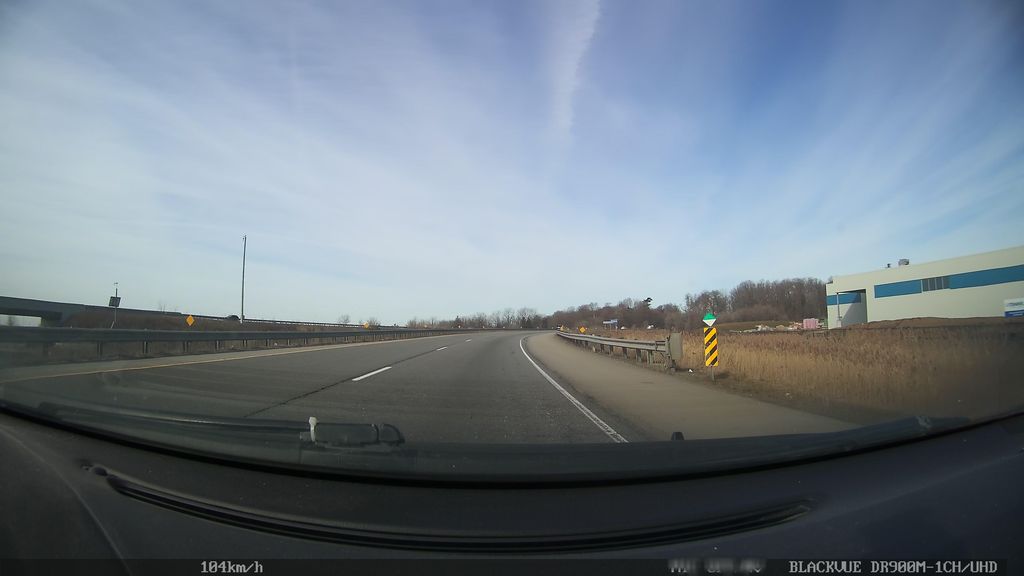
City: kitchener-waterloo